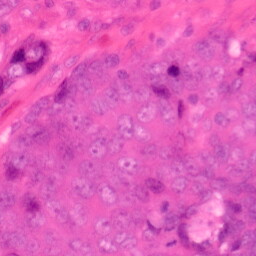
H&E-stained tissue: Colon